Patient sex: F
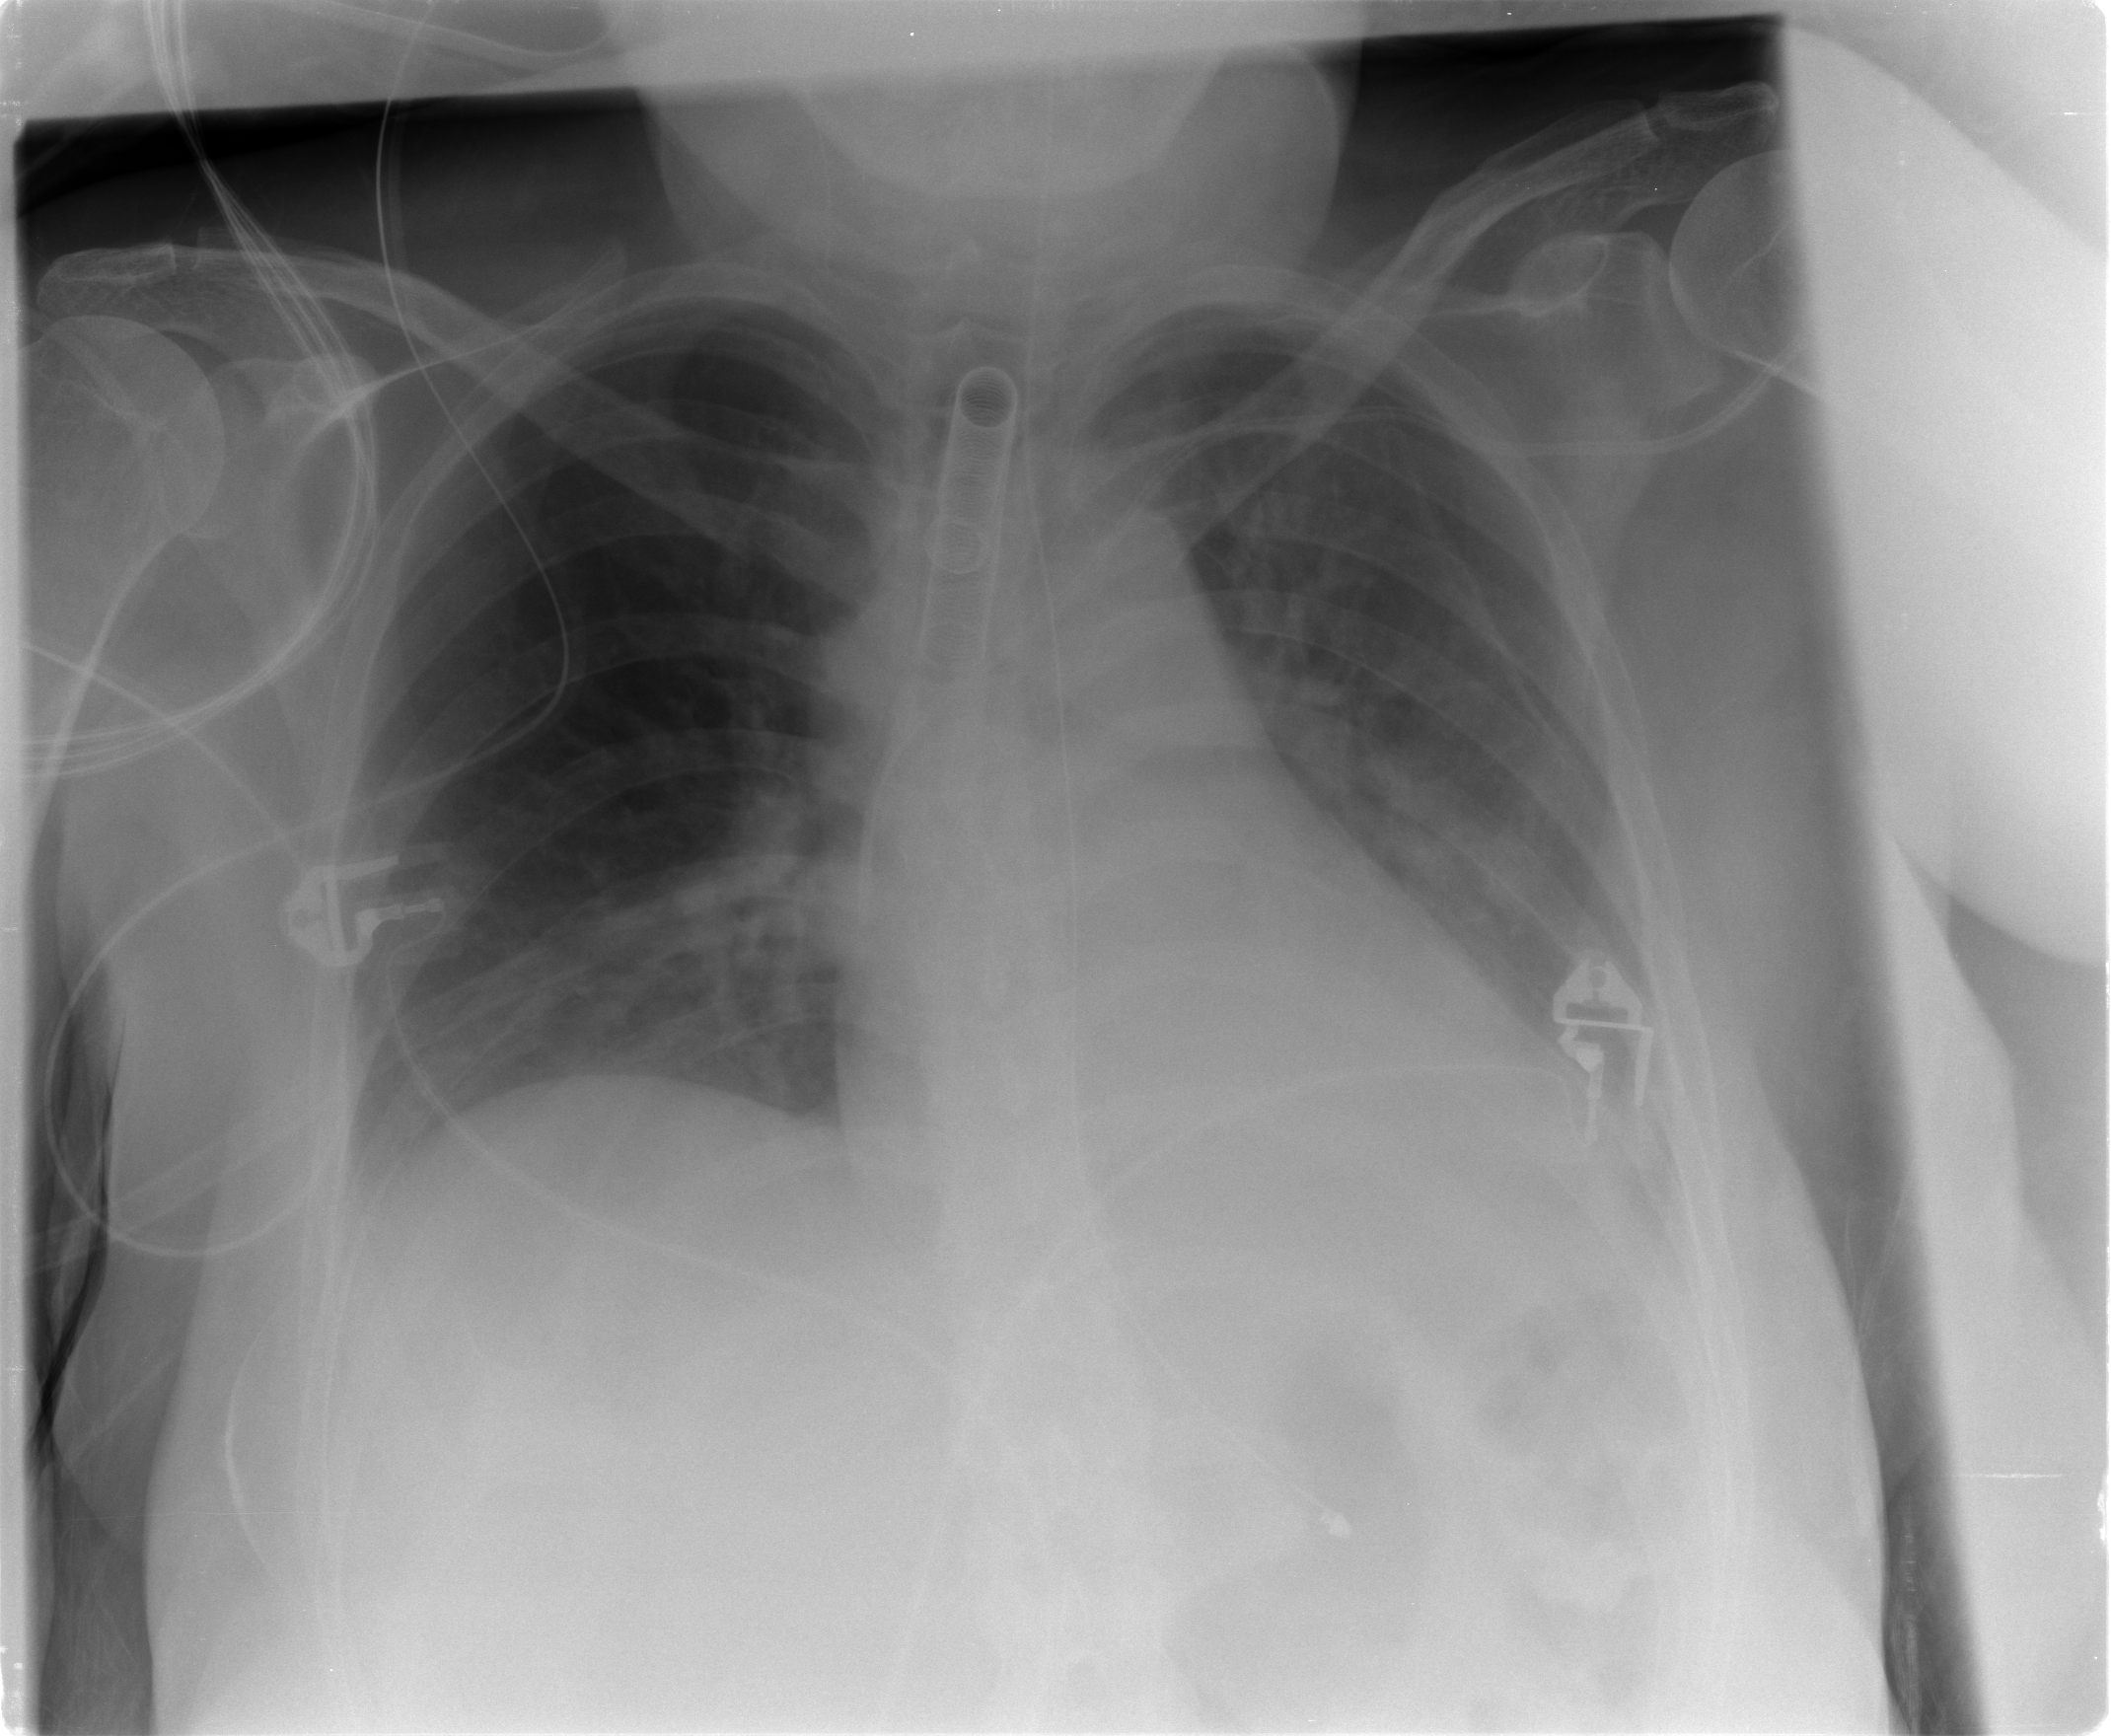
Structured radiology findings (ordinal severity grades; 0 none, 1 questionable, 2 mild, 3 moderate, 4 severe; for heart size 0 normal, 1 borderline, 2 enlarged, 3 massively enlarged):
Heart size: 1
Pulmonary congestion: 2
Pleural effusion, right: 0
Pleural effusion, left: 0
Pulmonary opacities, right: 0
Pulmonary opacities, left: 2
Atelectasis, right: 0
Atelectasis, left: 2